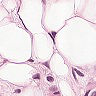
Metastatic tissue present: yes